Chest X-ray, PA view. Patient: 63 years old, sex M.
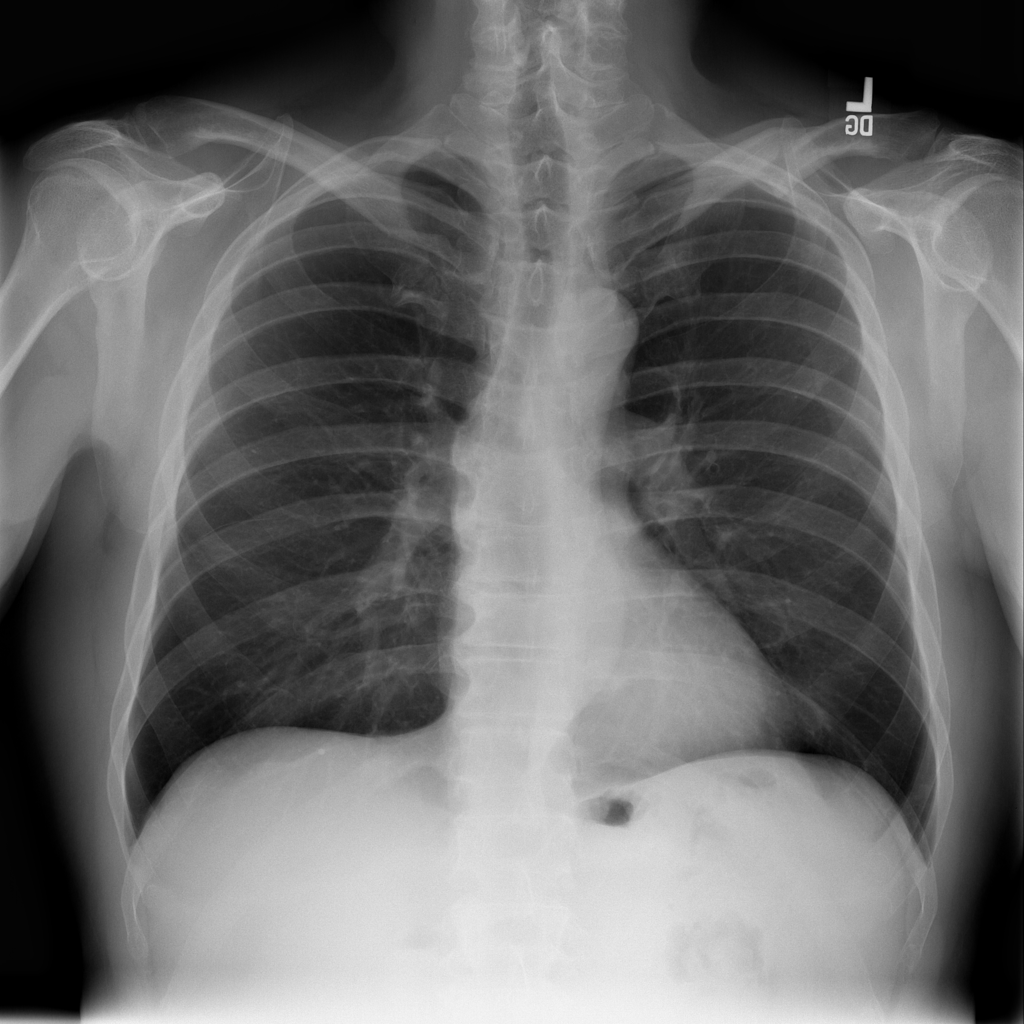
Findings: No Finding